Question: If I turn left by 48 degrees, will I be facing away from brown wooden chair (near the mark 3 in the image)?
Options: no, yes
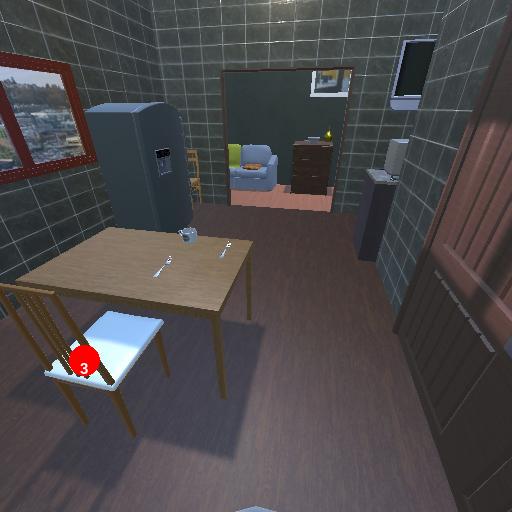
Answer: no